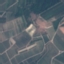
Land use / land cover class: PermanentCrop